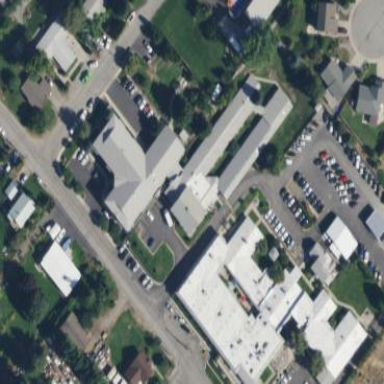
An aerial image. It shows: Clinic building providing healthcare services.